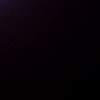
Label: space